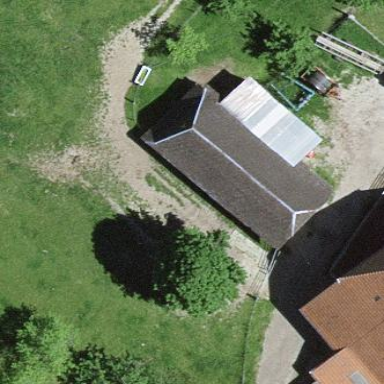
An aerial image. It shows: Barn.